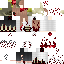
A female human skin with pale skin, wearing brown long hair dressed in a blue hoodie and black pants, featuring a closed mouth.